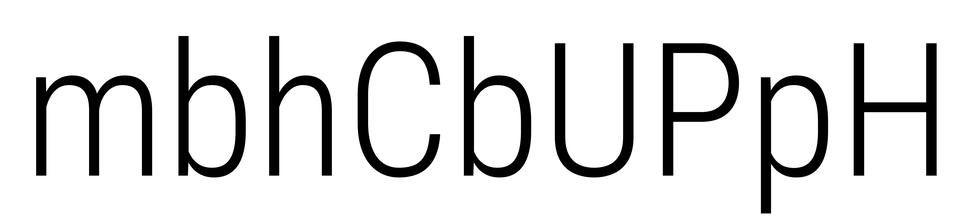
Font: Roboto_Condensed_Light